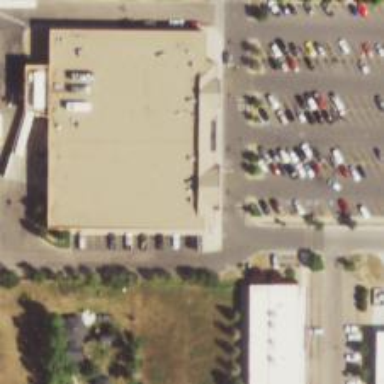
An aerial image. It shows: Pharmacy providing healthcare services.